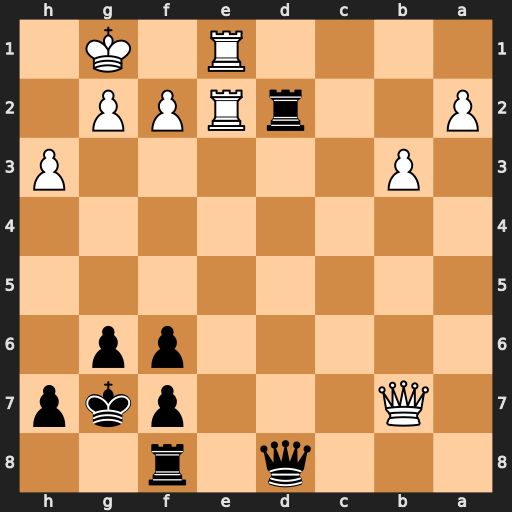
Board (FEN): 3q1r2/1Q3pkp/5pp1/8/8/1P5P/P2rRPP1/4R1K1
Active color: b
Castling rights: -
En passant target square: -
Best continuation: Rxe2 Rxe2 Qd1+ Kh2 Qxe2